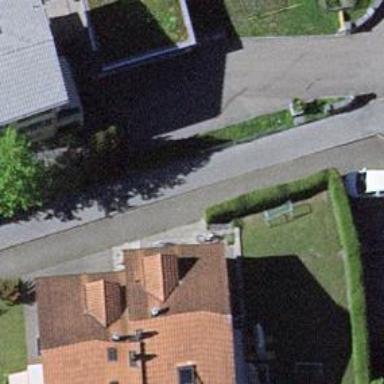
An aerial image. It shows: Semi-detached house.